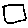
Label: square